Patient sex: F
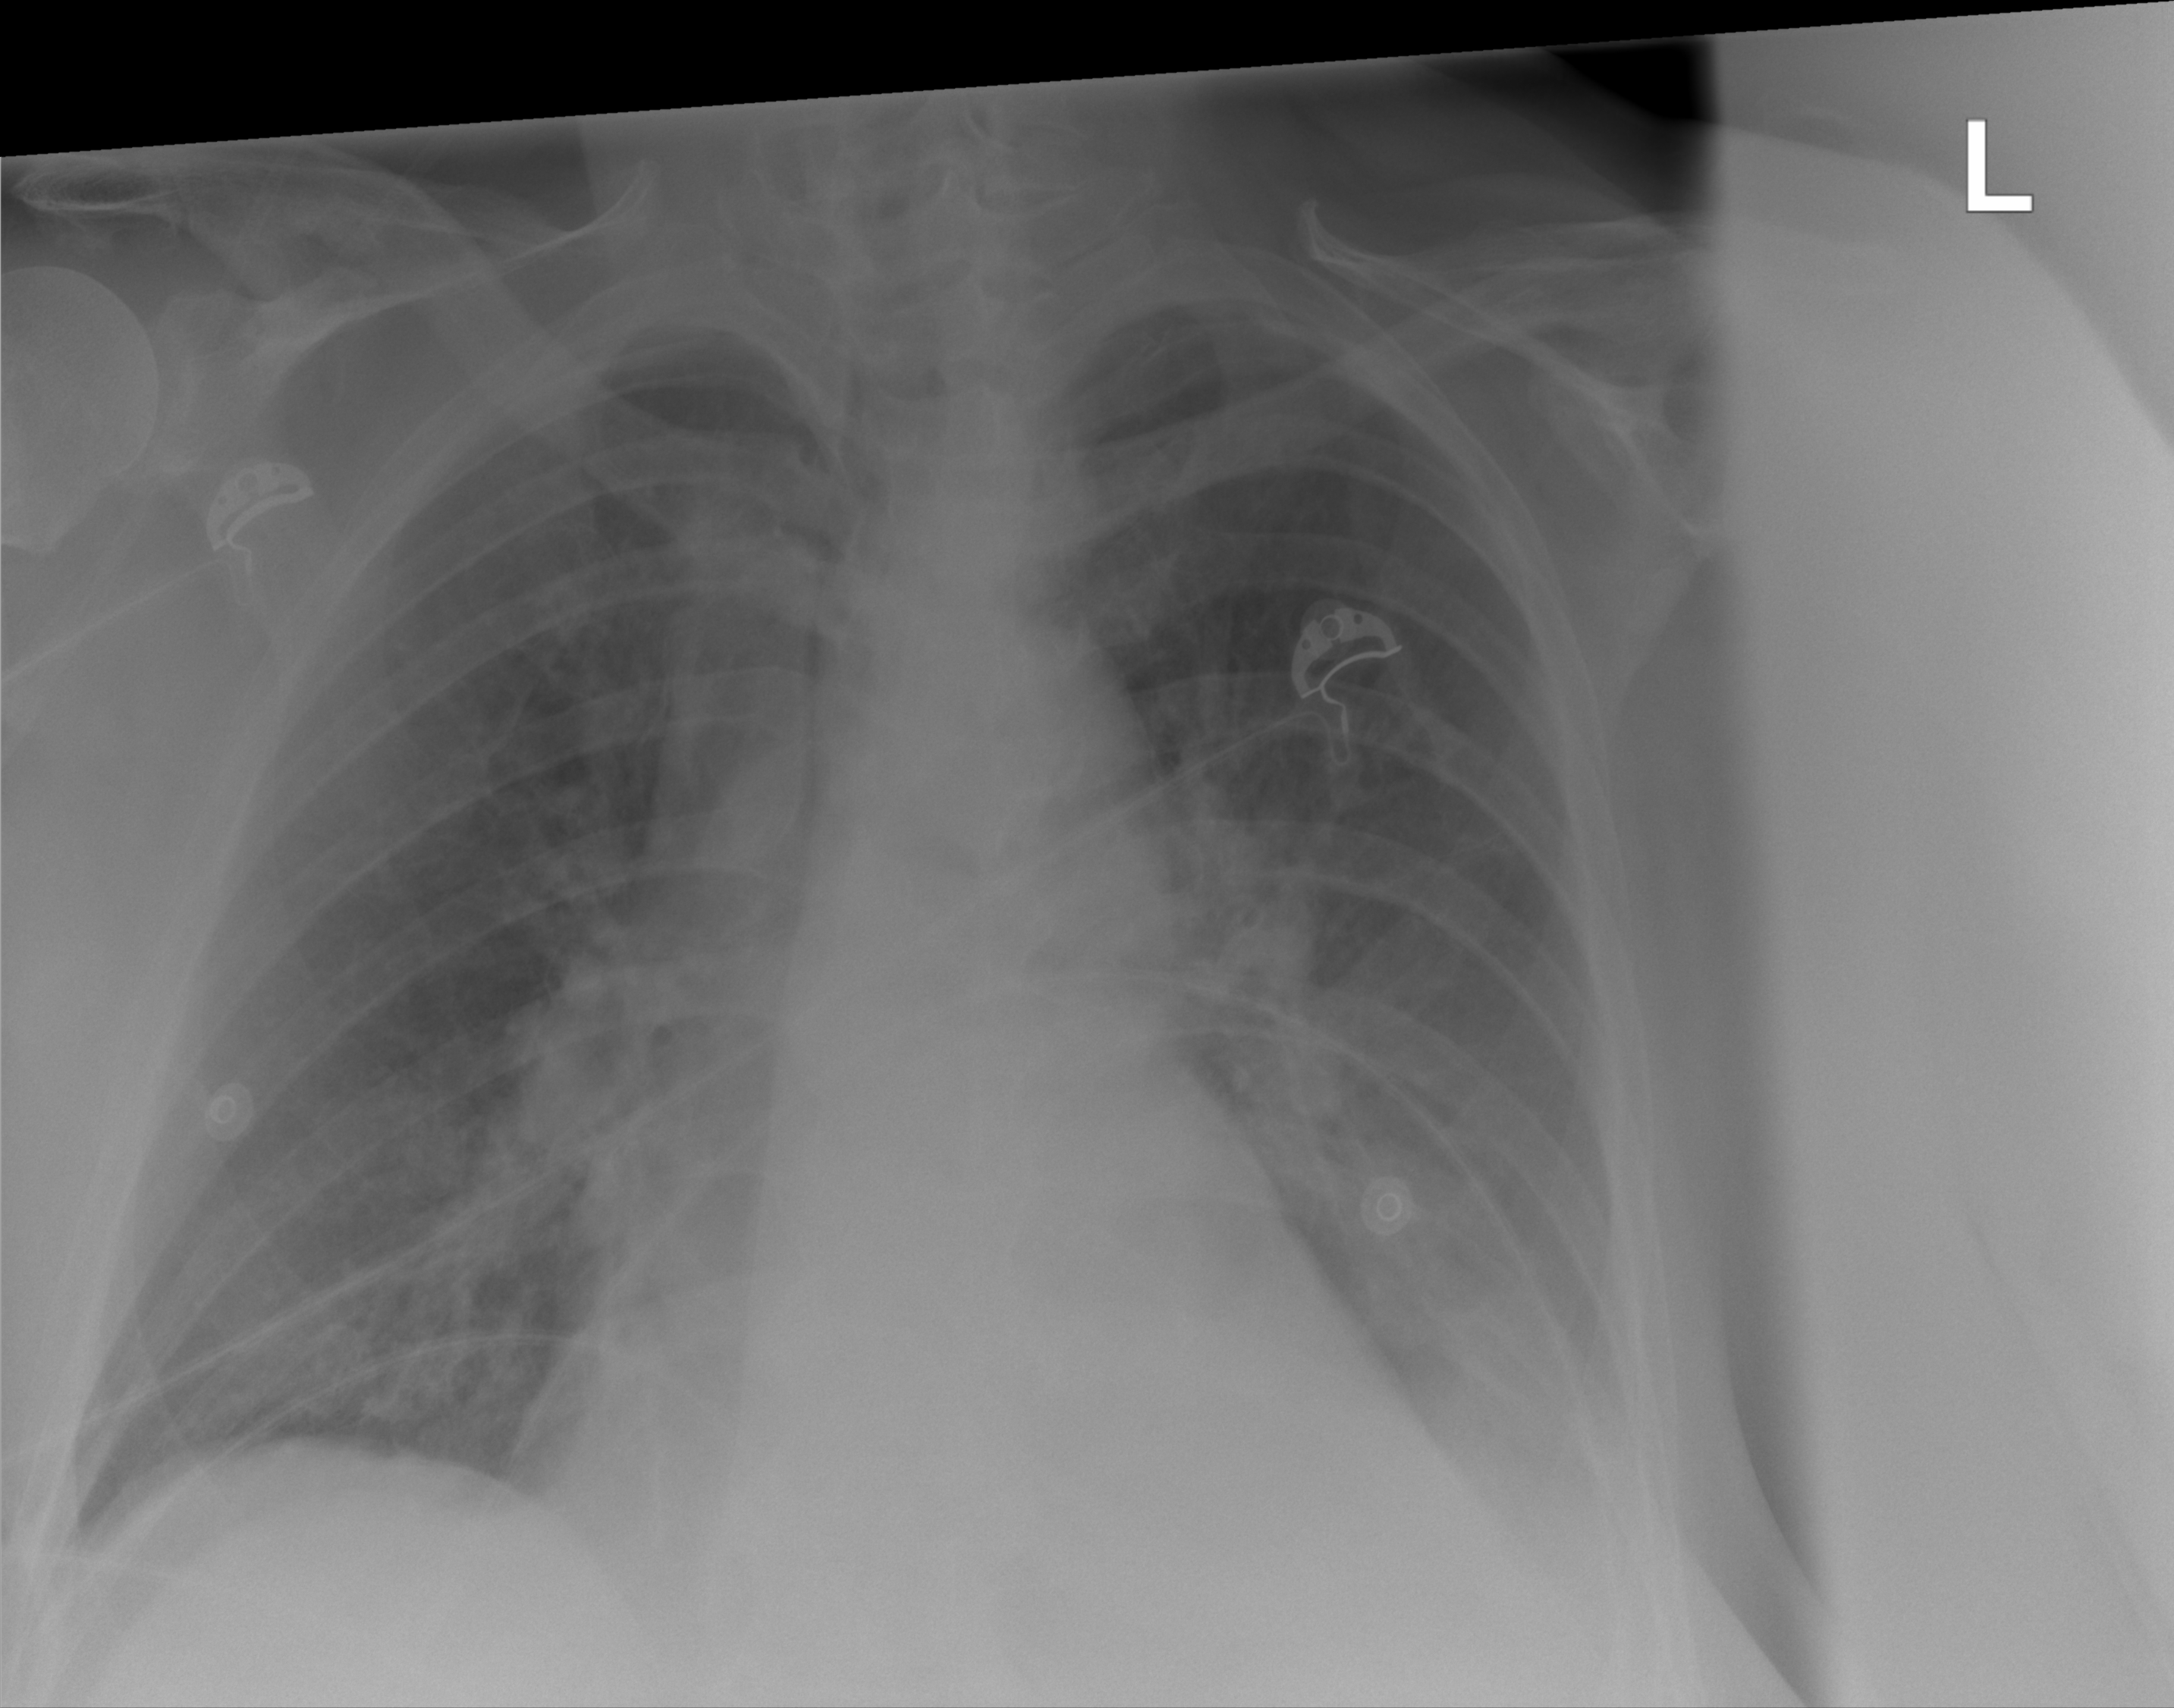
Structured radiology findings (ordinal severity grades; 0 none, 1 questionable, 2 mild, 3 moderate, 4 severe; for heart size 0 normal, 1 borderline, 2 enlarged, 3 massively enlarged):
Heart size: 1
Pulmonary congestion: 2
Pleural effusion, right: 0
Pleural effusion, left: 2
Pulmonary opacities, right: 1
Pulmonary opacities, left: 0
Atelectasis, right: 2
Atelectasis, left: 2